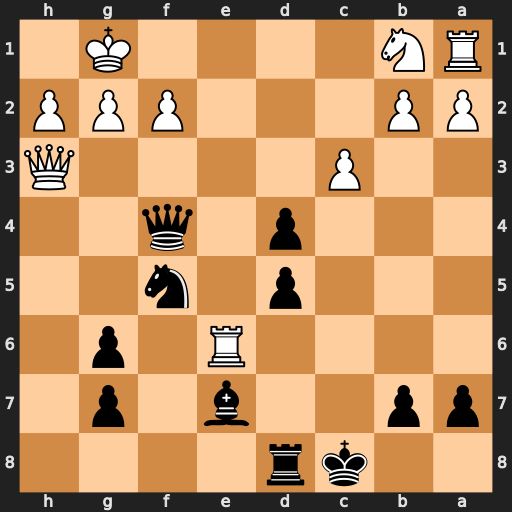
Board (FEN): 2kr4/pp2b1p1/4R1p1/3p1n2/3p1q2/2P4Q/PP3PPP/RN4K1
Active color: b
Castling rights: -
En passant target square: -
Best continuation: Qc1+ Re1 Qxe1#